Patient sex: F
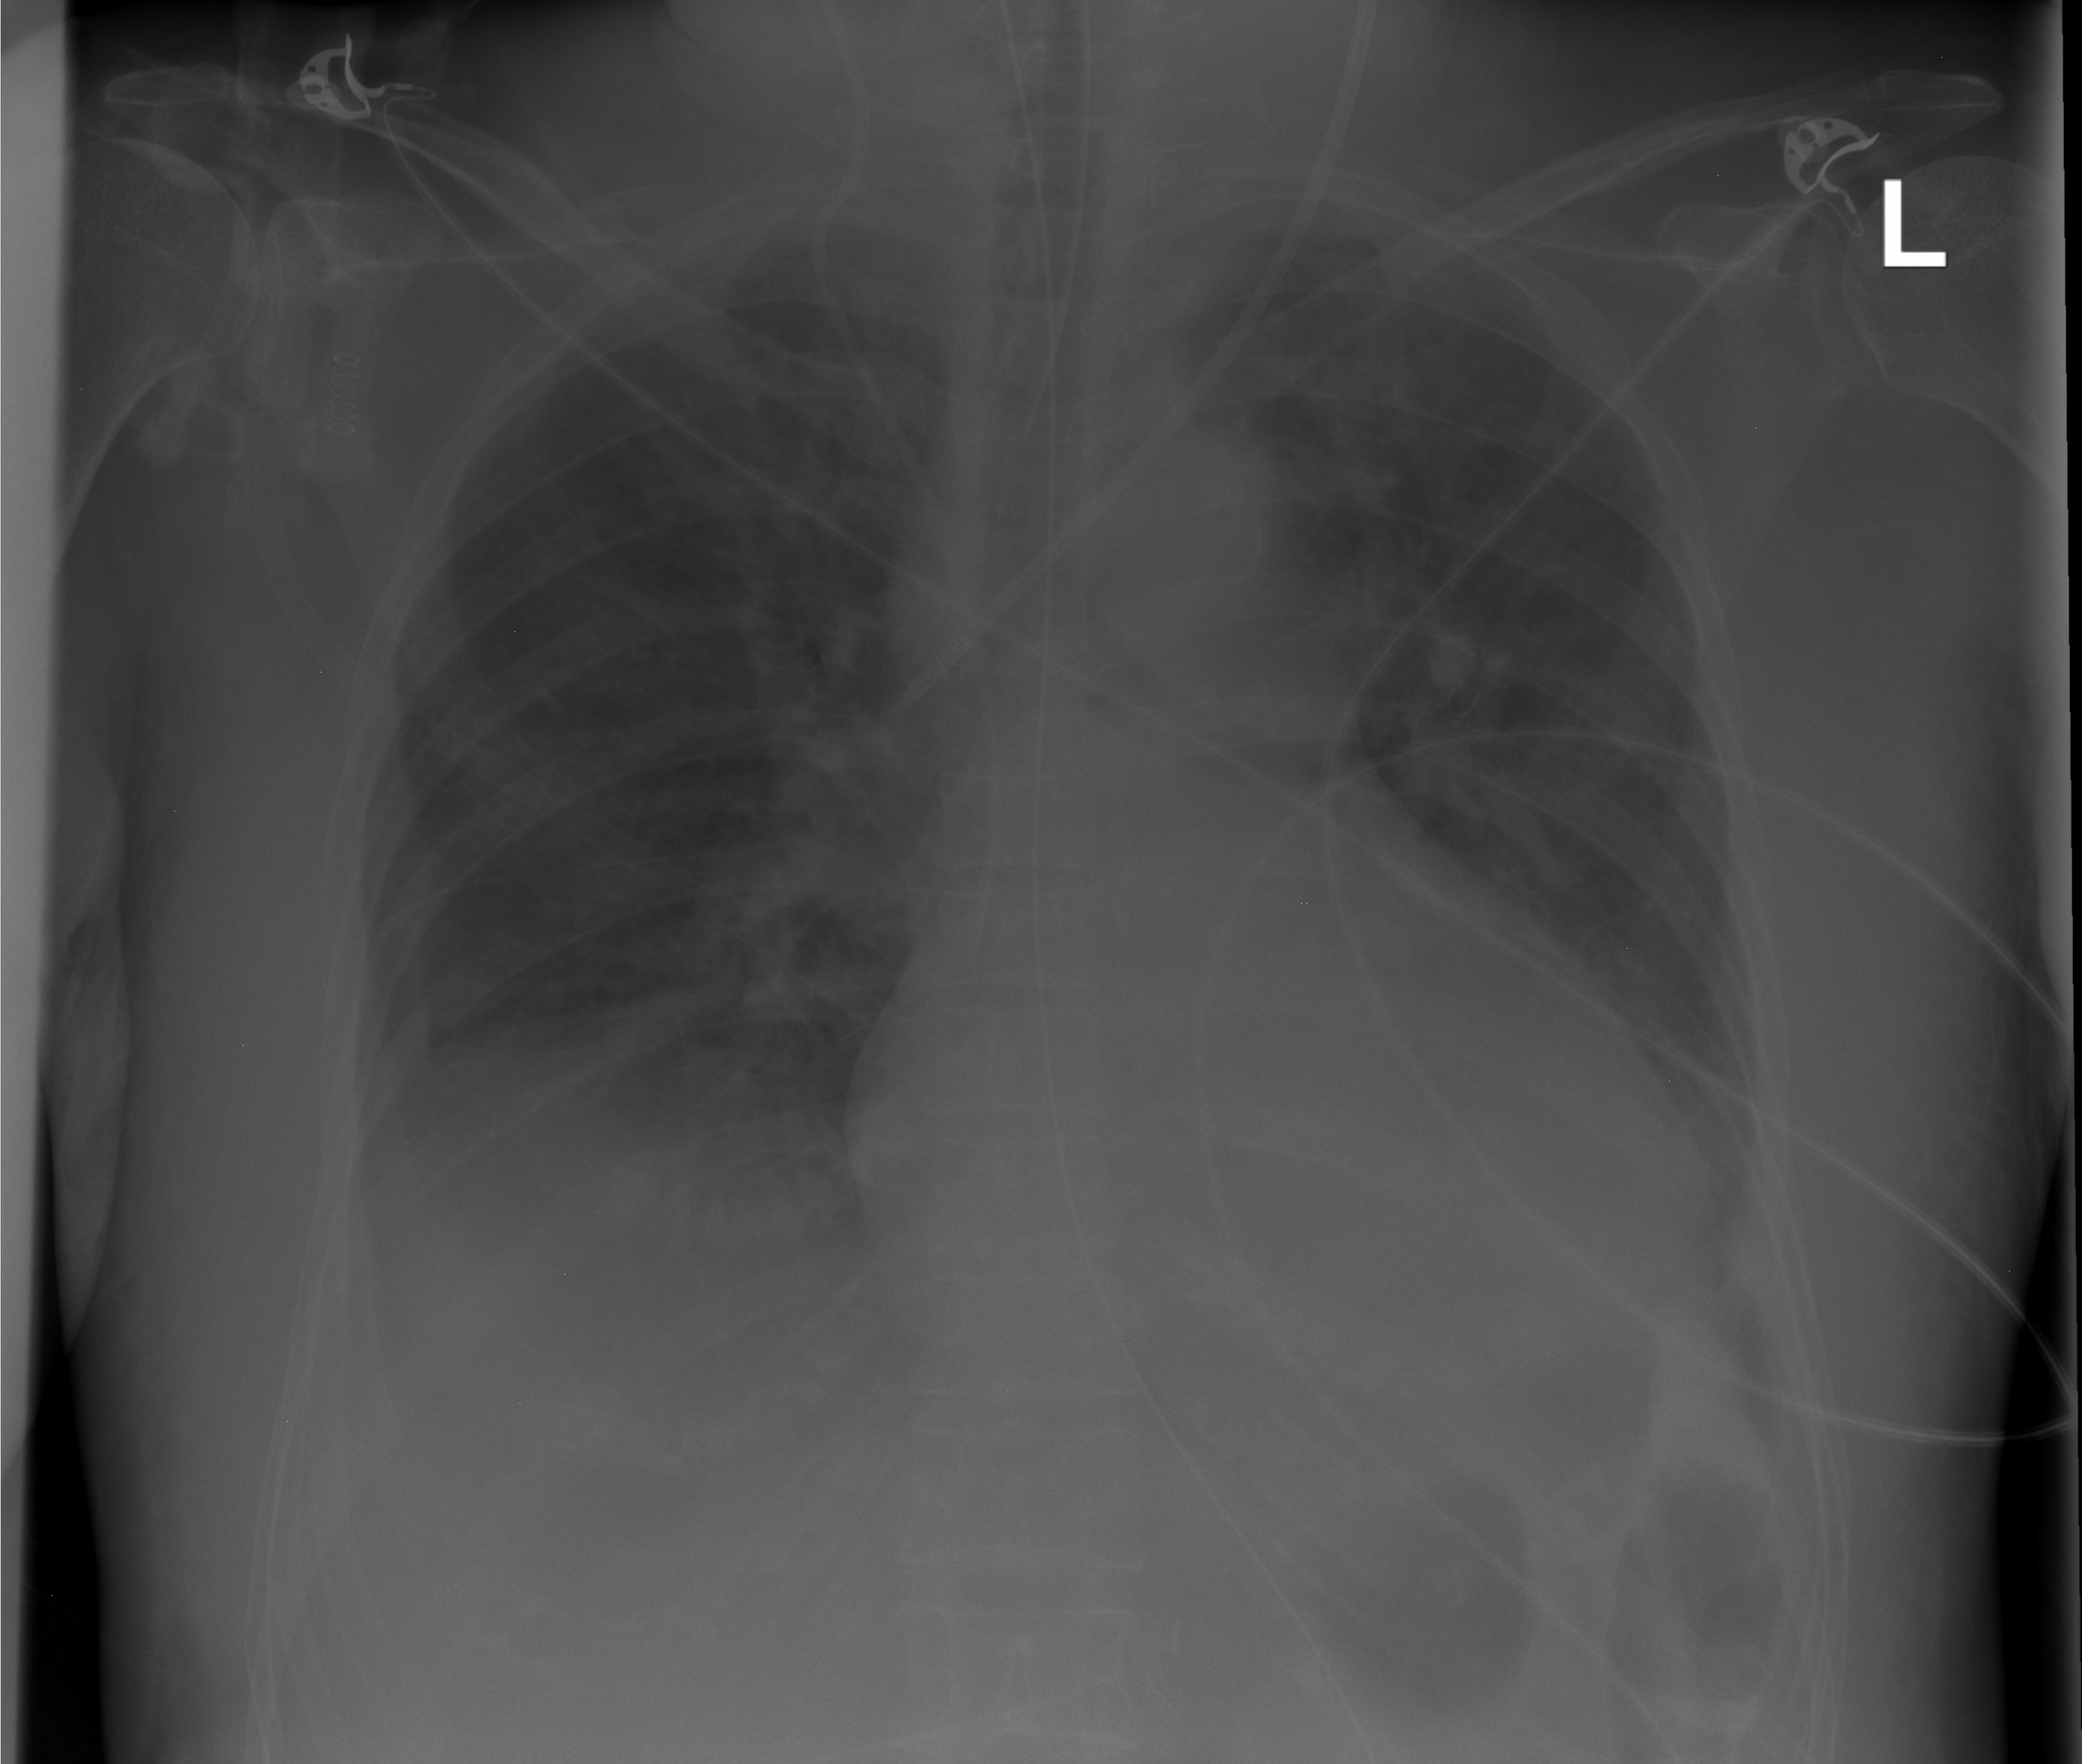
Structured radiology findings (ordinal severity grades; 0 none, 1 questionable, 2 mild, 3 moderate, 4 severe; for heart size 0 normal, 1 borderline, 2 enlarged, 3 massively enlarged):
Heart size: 1
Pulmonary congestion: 1
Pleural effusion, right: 2
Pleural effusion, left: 1
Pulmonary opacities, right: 0
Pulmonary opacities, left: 0
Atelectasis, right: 2
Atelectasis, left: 2